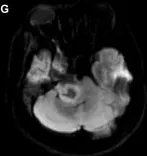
Preoperative and postoperative imaging features of the patient. Axial MRI images reveal gradual enlargement of the tumor.
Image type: radiology (mri)